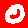
Digit: 0